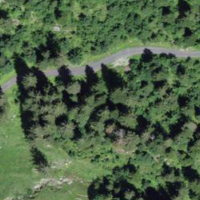
EUNIS habitat code: 45
Species observed at this site:
Tussilago farfara
Petasites albus
Sedum album
Asplenium viride